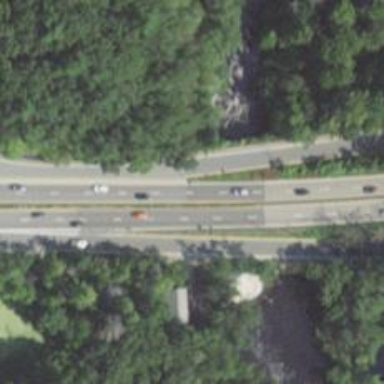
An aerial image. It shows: Trunk highway with bridge.